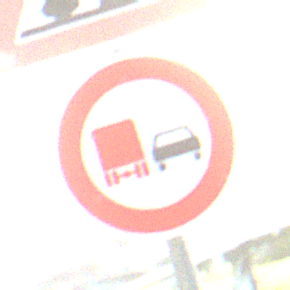
Verkehrszeichen: UeberholverbotKraftfahrzeuge
Zusatzzeichen oben: SteinschlagRechts
Umgebung: Outdoor, Special
Tageszeit: SunriseSunset
Wetter: Clear
Licht: Natural
Jahreszeit: NotSpecified
Kontrast: MediumContrast